Question: I love the colorscheme: vivid chalk in Vim; but the color of the code folding is somehow too distracting for me. Can anyone get me some pointers to change it?

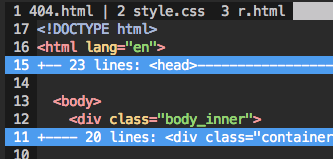
Answer: The ':help' command will aid you much on your journeys in vim. For instance, ':help colorscheme', ':help highlight', or ':help syntax' will all guide you to vim's documentation file on syntax highlighting. Reading this document would be ideal, but that does require some time. So if you're looking for something in particular use the '/search<cr>' command in normal mode. For instance, I can type ':help colorscheme<Enter>/fold<Enter>' and the answer reveals itself.
As we can see, vim's colors for folds are set by the 'Folded' highlight group. Change or comment out this line in your colorscheme to modify it.